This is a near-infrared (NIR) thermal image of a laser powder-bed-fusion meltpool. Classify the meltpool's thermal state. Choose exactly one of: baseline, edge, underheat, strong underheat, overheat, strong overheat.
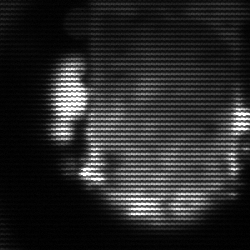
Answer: baseline